Question: I want to develop an application like biteSMS (for jailbroken iPhone). I have tried to compile an open source application <URL> but unable to compile it. Does some one knows anything related to core-telephony sms sending for jailbroken iPhone? A sample code would be very helpful.
Thanks to joshua Son for the great help.
Here is the screenshot of the warnings.

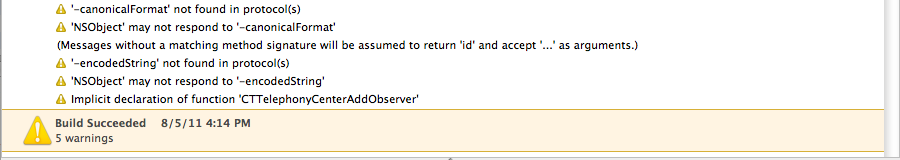
Answer: try this code;
'''
[[CTMessageCenter sharedMessageCenter] sendSMSWithText:@"Your Message here"
serviceCenter:nil
toAddress:@"Receiver's Phone Number here"];
'''